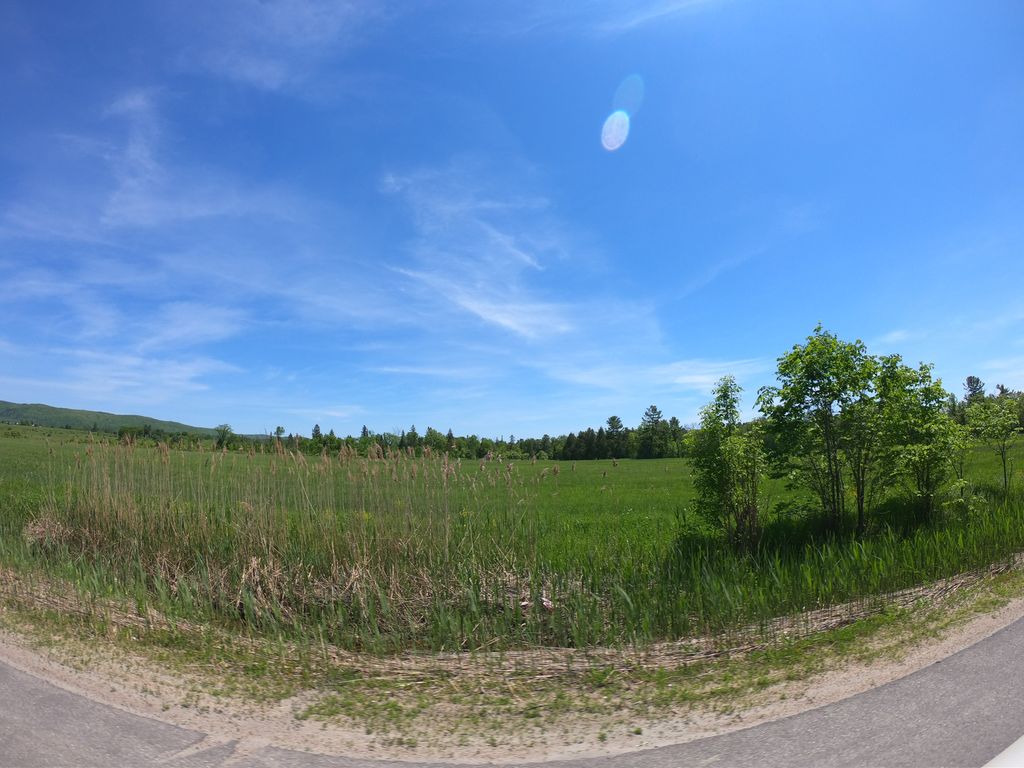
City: ottawa-gatineau